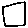
Label: square